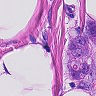
Metastatic tissue present: yes